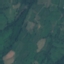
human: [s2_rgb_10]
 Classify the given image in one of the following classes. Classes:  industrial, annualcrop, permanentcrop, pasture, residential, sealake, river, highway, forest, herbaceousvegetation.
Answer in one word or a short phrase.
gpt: Pasture